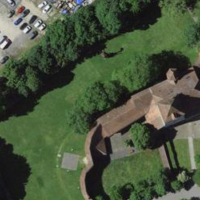
EUNIS habitat code: 54
Species observed at this site:
Prunus spinosa